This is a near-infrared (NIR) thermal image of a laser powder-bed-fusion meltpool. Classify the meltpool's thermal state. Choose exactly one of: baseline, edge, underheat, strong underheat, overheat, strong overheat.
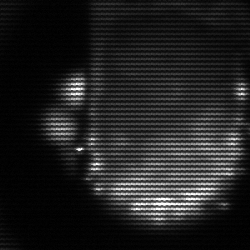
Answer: baseline